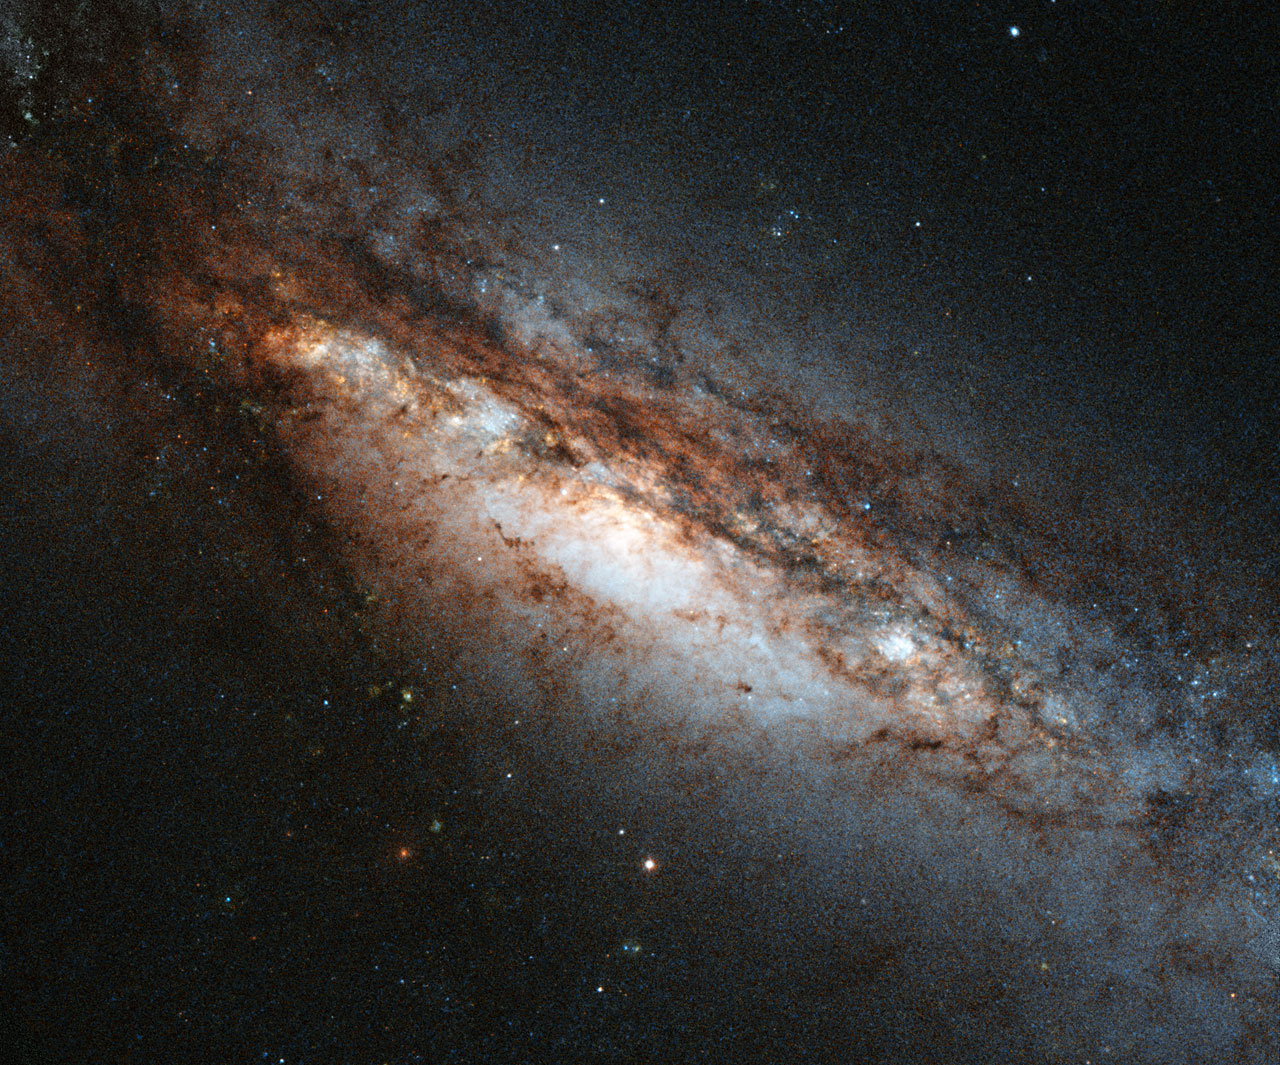
Hubble Sees a Bizarre Cosmic Rarity Hubble Sees a Bizarre Cosmic Rarity, space, nasa, hubble, hst, galaxyngc660